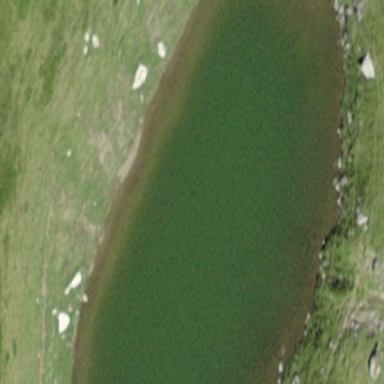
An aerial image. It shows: Peaceful pond surrounded by nature.